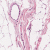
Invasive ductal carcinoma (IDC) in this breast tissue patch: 0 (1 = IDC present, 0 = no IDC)